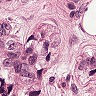
Metastatic tissue present: yes